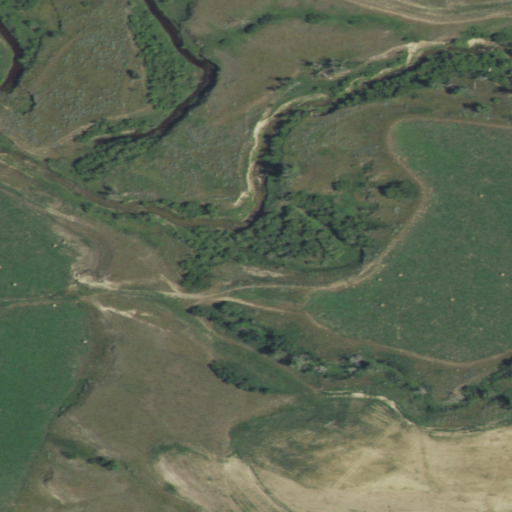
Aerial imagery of valley in North Dakota named Badlands Draw containing grassland, cultivated crops, and shrub